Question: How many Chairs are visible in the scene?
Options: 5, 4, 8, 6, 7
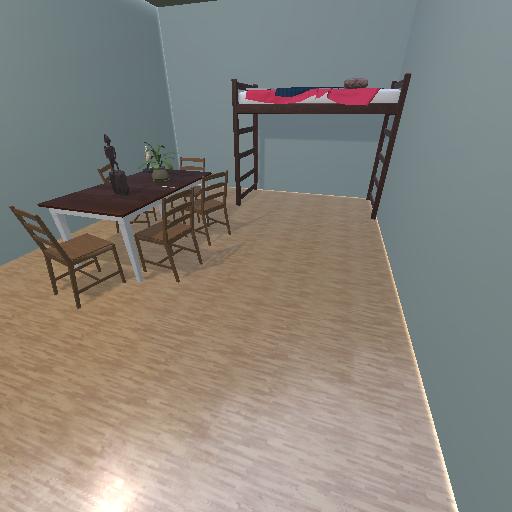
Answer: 5